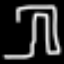
Label: pants